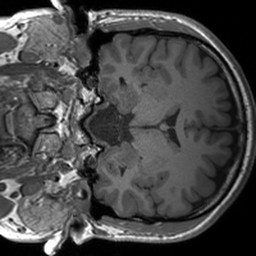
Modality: T1w
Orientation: coronal
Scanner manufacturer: siemens
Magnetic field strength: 3 T
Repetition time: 1.54 s
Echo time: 0.00234 s